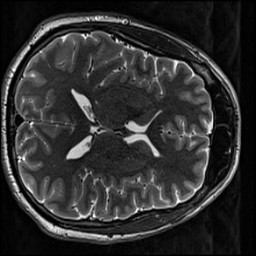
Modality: T2w
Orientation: axial
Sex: male